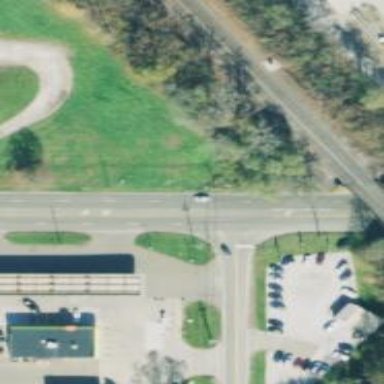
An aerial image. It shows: Road with stop sign.